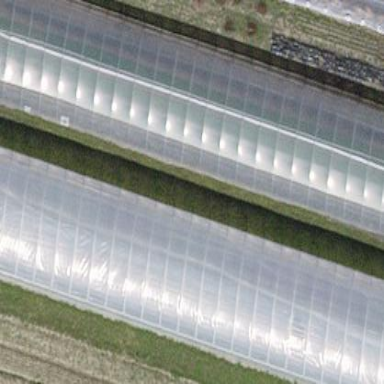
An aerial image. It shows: Greenhouse.